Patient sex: M
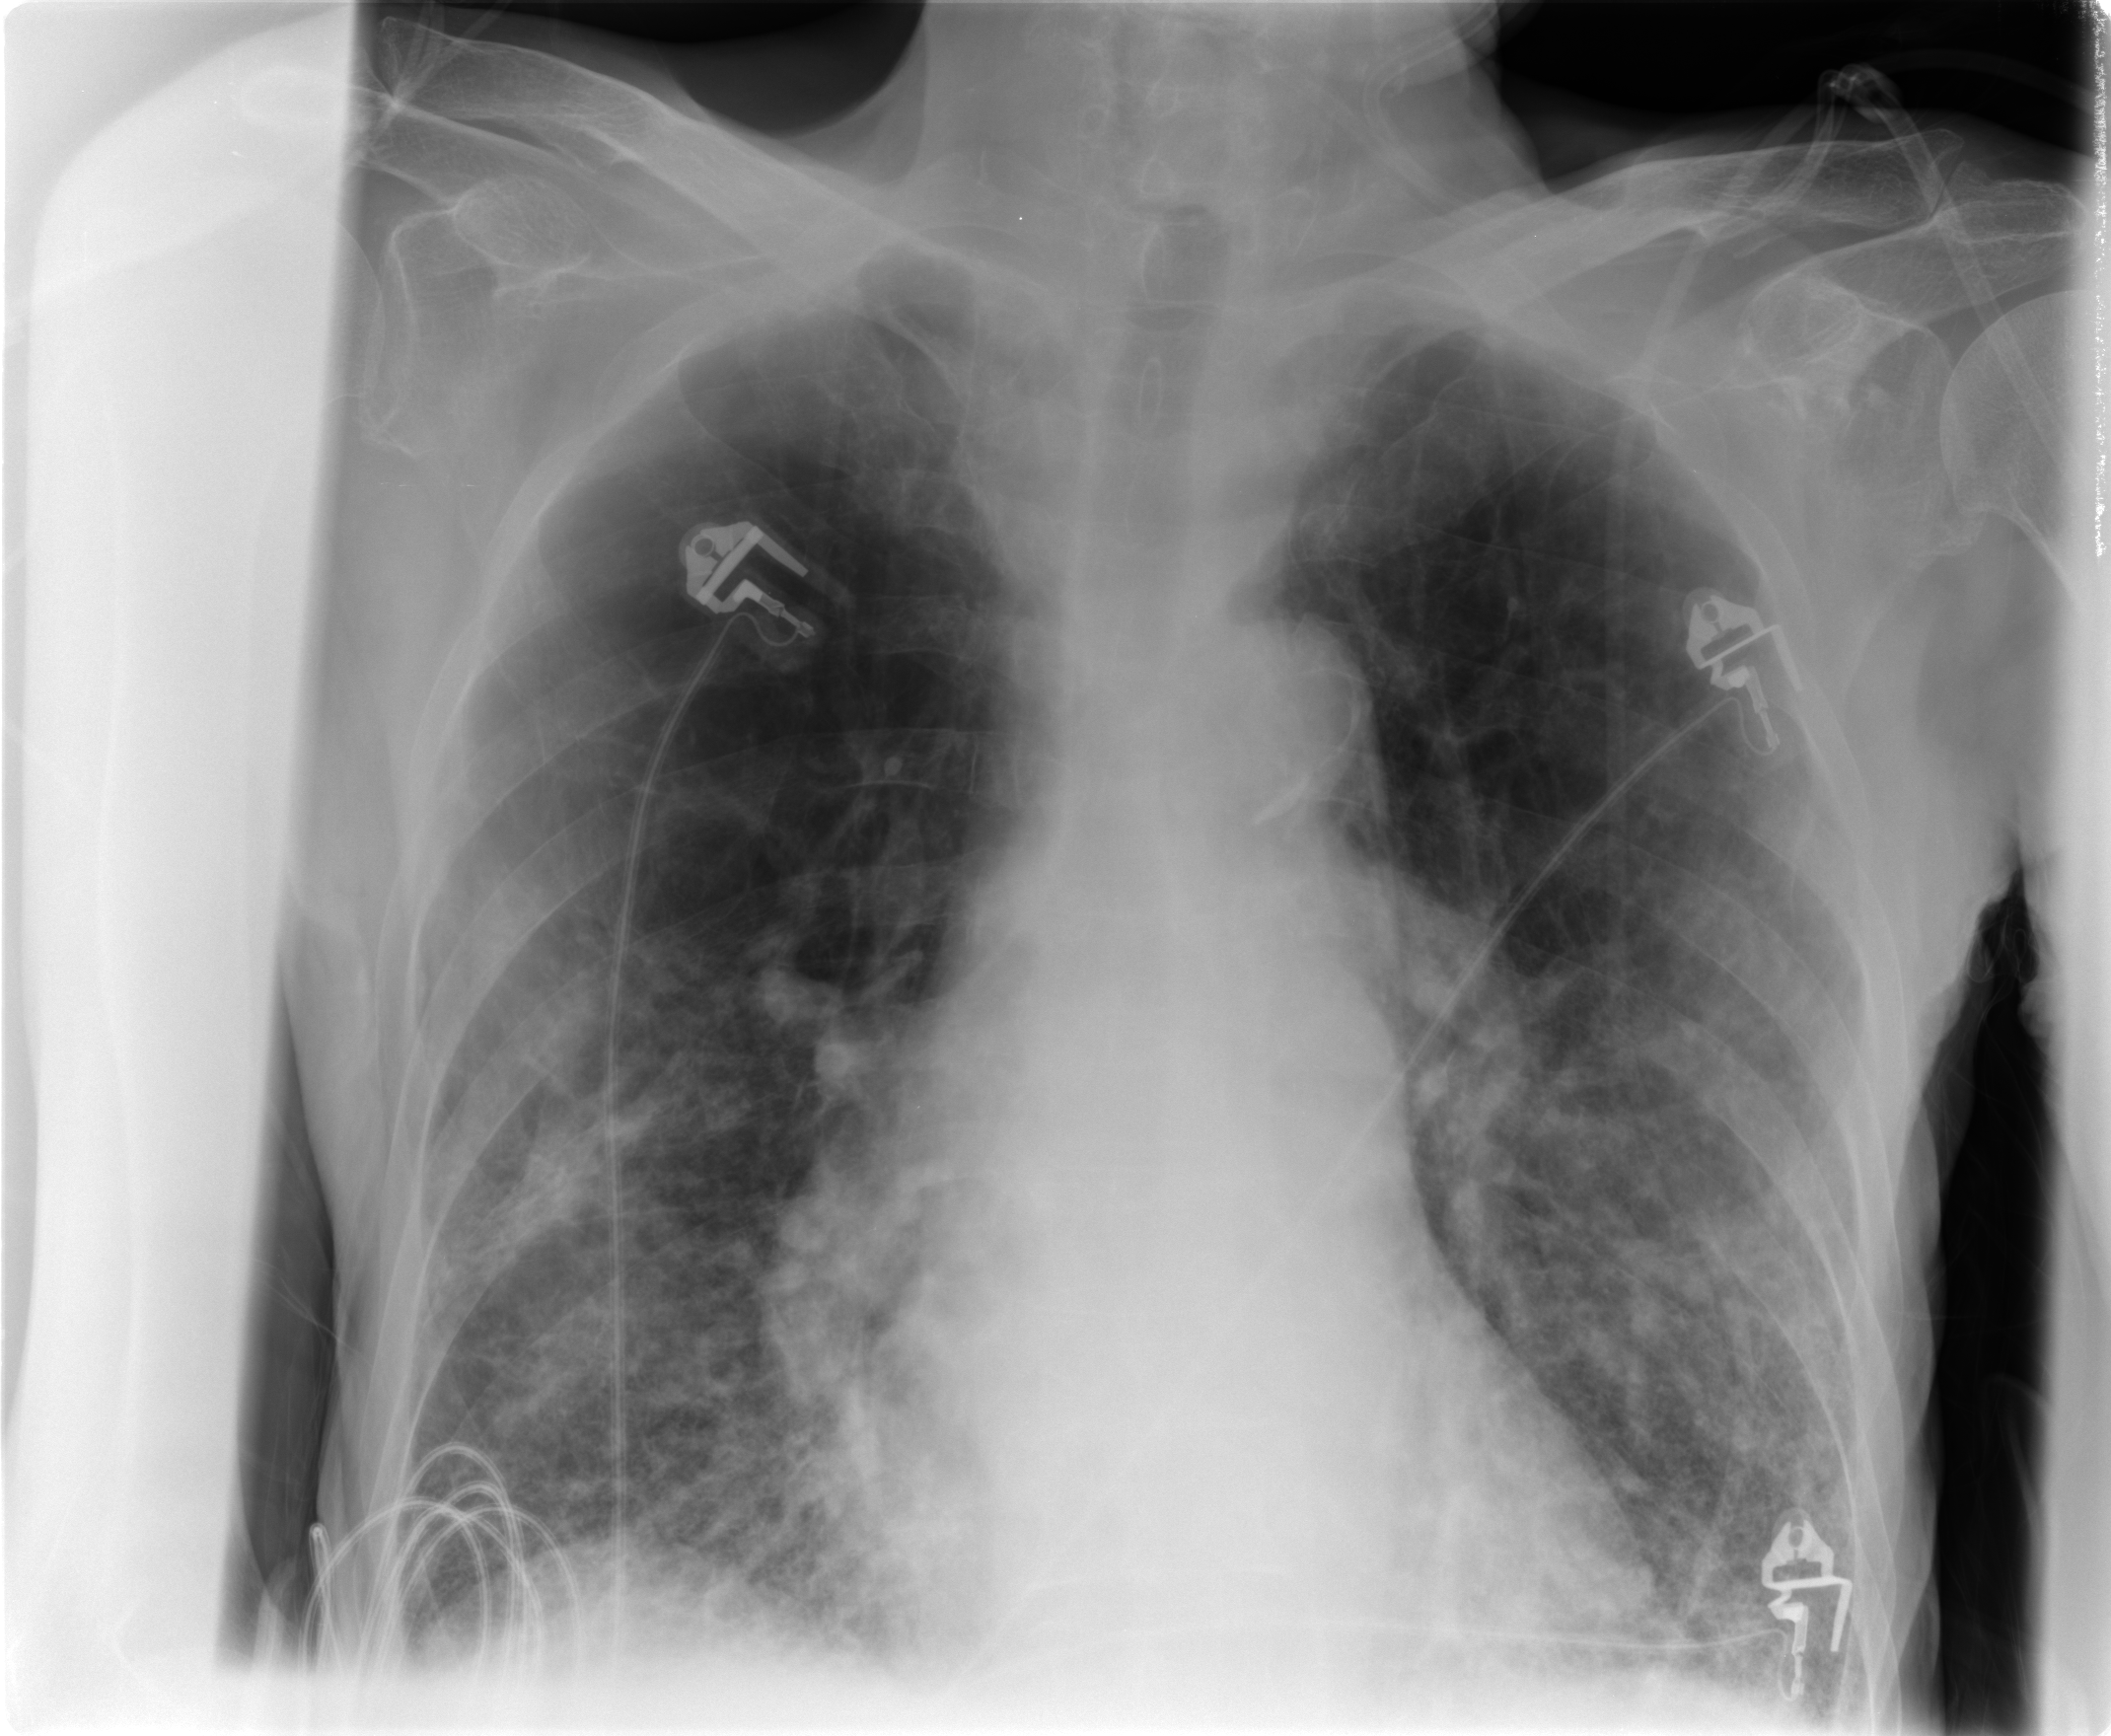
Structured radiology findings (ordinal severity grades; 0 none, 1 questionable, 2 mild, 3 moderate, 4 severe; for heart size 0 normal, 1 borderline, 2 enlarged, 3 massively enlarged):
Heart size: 0
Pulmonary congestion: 0
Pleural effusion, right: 0
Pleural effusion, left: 0
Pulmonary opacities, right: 2
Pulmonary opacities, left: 2
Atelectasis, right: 2
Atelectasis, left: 2